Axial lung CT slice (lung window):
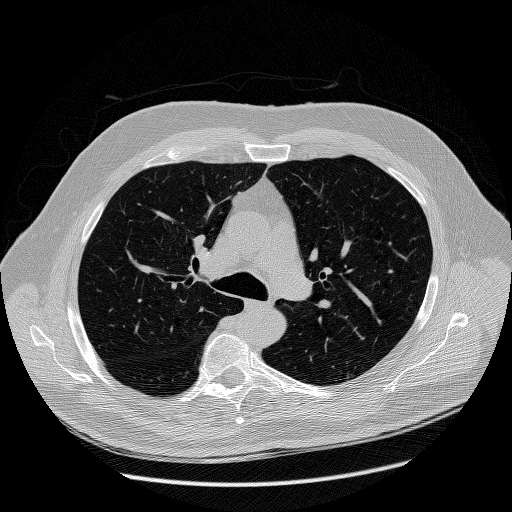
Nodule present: no